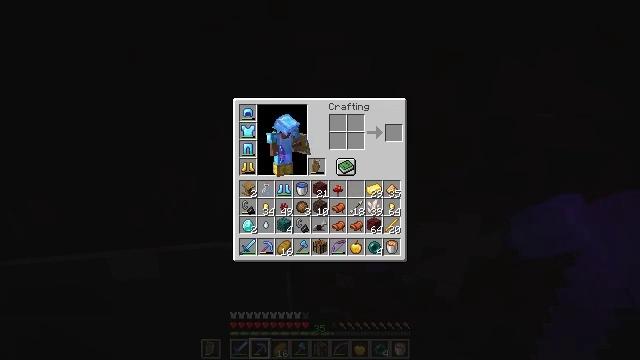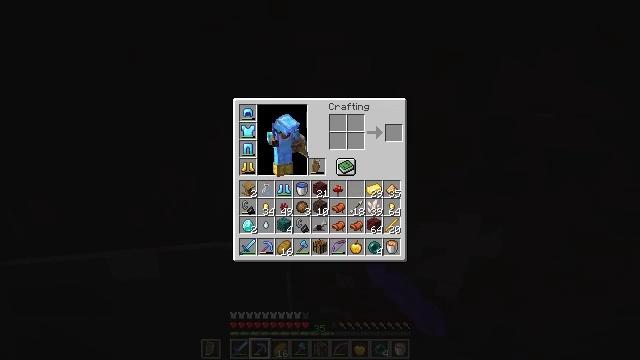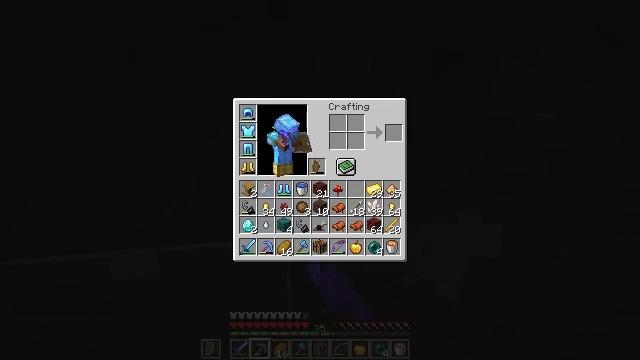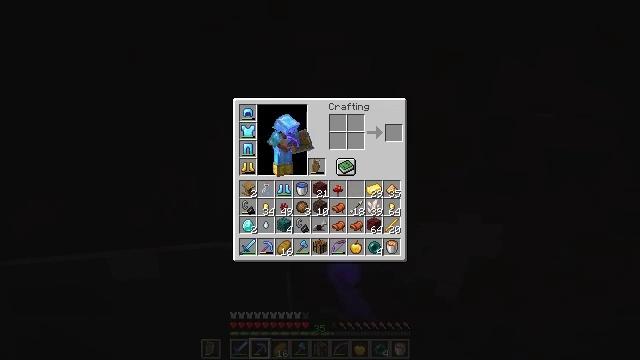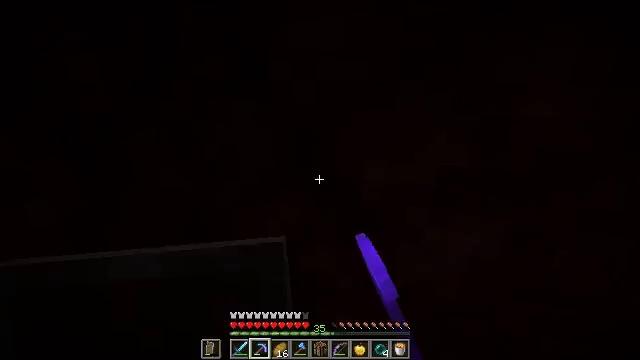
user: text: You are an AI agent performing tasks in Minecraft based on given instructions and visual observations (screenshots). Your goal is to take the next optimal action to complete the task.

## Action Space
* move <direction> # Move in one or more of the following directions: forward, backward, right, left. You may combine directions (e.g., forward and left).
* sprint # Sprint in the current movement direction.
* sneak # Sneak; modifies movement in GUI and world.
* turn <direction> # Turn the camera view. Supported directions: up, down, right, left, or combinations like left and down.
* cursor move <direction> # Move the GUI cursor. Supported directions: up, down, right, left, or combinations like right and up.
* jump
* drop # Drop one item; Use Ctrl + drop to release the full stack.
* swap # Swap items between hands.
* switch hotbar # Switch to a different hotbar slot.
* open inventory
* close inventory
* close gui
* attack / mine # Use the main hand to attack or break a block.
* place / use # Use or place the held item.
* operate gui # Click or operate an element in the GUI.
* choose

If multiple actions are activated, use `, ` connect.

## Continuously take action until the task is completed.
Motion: motion action
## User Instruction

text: Remove a glass bottle from the inventory.
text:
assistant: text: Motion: no_op
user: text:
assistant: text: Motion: no_op
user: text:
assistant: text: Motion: no_op
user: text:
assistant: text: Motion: close inventory
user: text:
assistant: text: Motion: close inventory